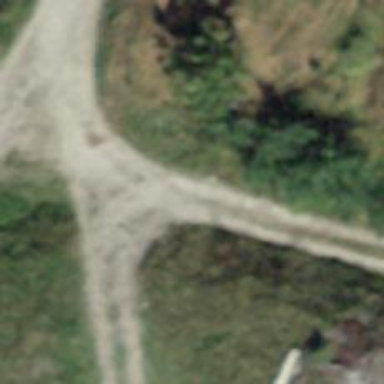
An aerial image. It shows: Unpaved track road.